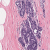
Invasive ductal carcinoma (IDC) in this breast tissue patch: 0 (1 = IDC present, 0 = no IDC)